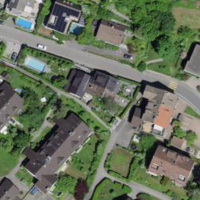
EUNIS habitat code: 54
Species observed at this site:
Ajuga reptans